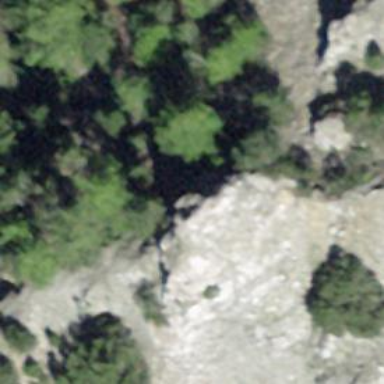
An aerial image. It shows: Cliff in nature.